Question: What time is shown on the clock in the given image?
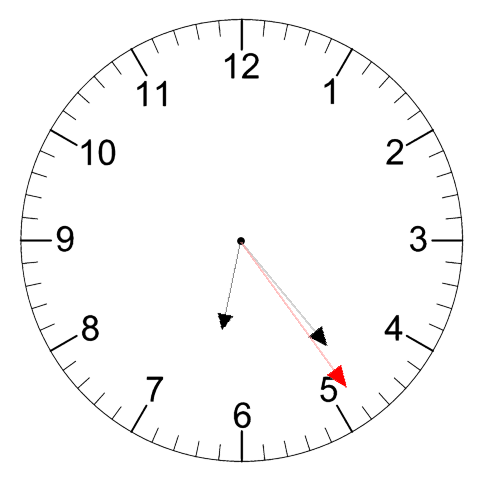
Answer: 06:23:24